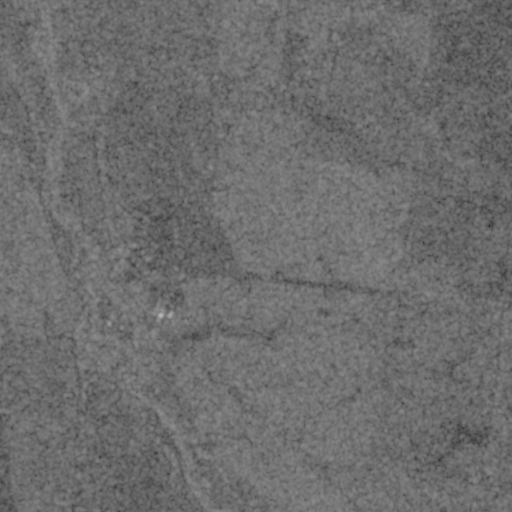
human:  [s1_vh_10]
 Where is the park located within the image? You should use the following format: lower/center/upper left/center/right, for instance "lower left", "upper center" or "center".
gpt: The park is located in the center left of the image.
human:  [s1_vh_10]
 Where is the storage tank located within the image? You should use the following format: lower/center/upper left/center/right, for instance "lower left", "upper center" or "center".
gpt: The storage tank is located in the center left of the image.
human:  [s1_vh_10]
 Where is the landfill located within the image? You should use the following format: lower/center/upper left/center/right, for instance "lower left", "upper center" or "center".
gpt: There is no landfill in the image.

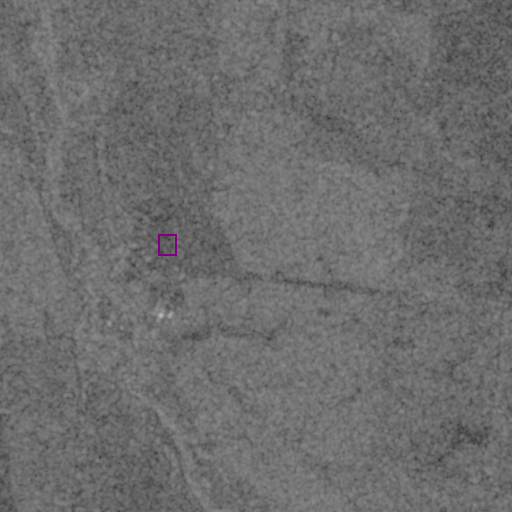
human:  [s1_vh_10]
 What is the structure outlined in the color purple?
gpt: The structure outlined in purple is a park.
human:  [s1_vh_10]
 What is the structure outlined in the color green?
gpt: There is no green outline.